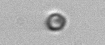
Label: nanoplankton_mix